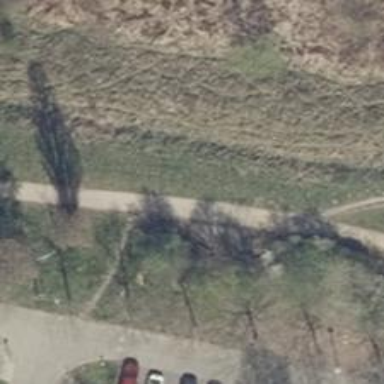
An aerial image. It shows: Ground path.